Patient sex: M
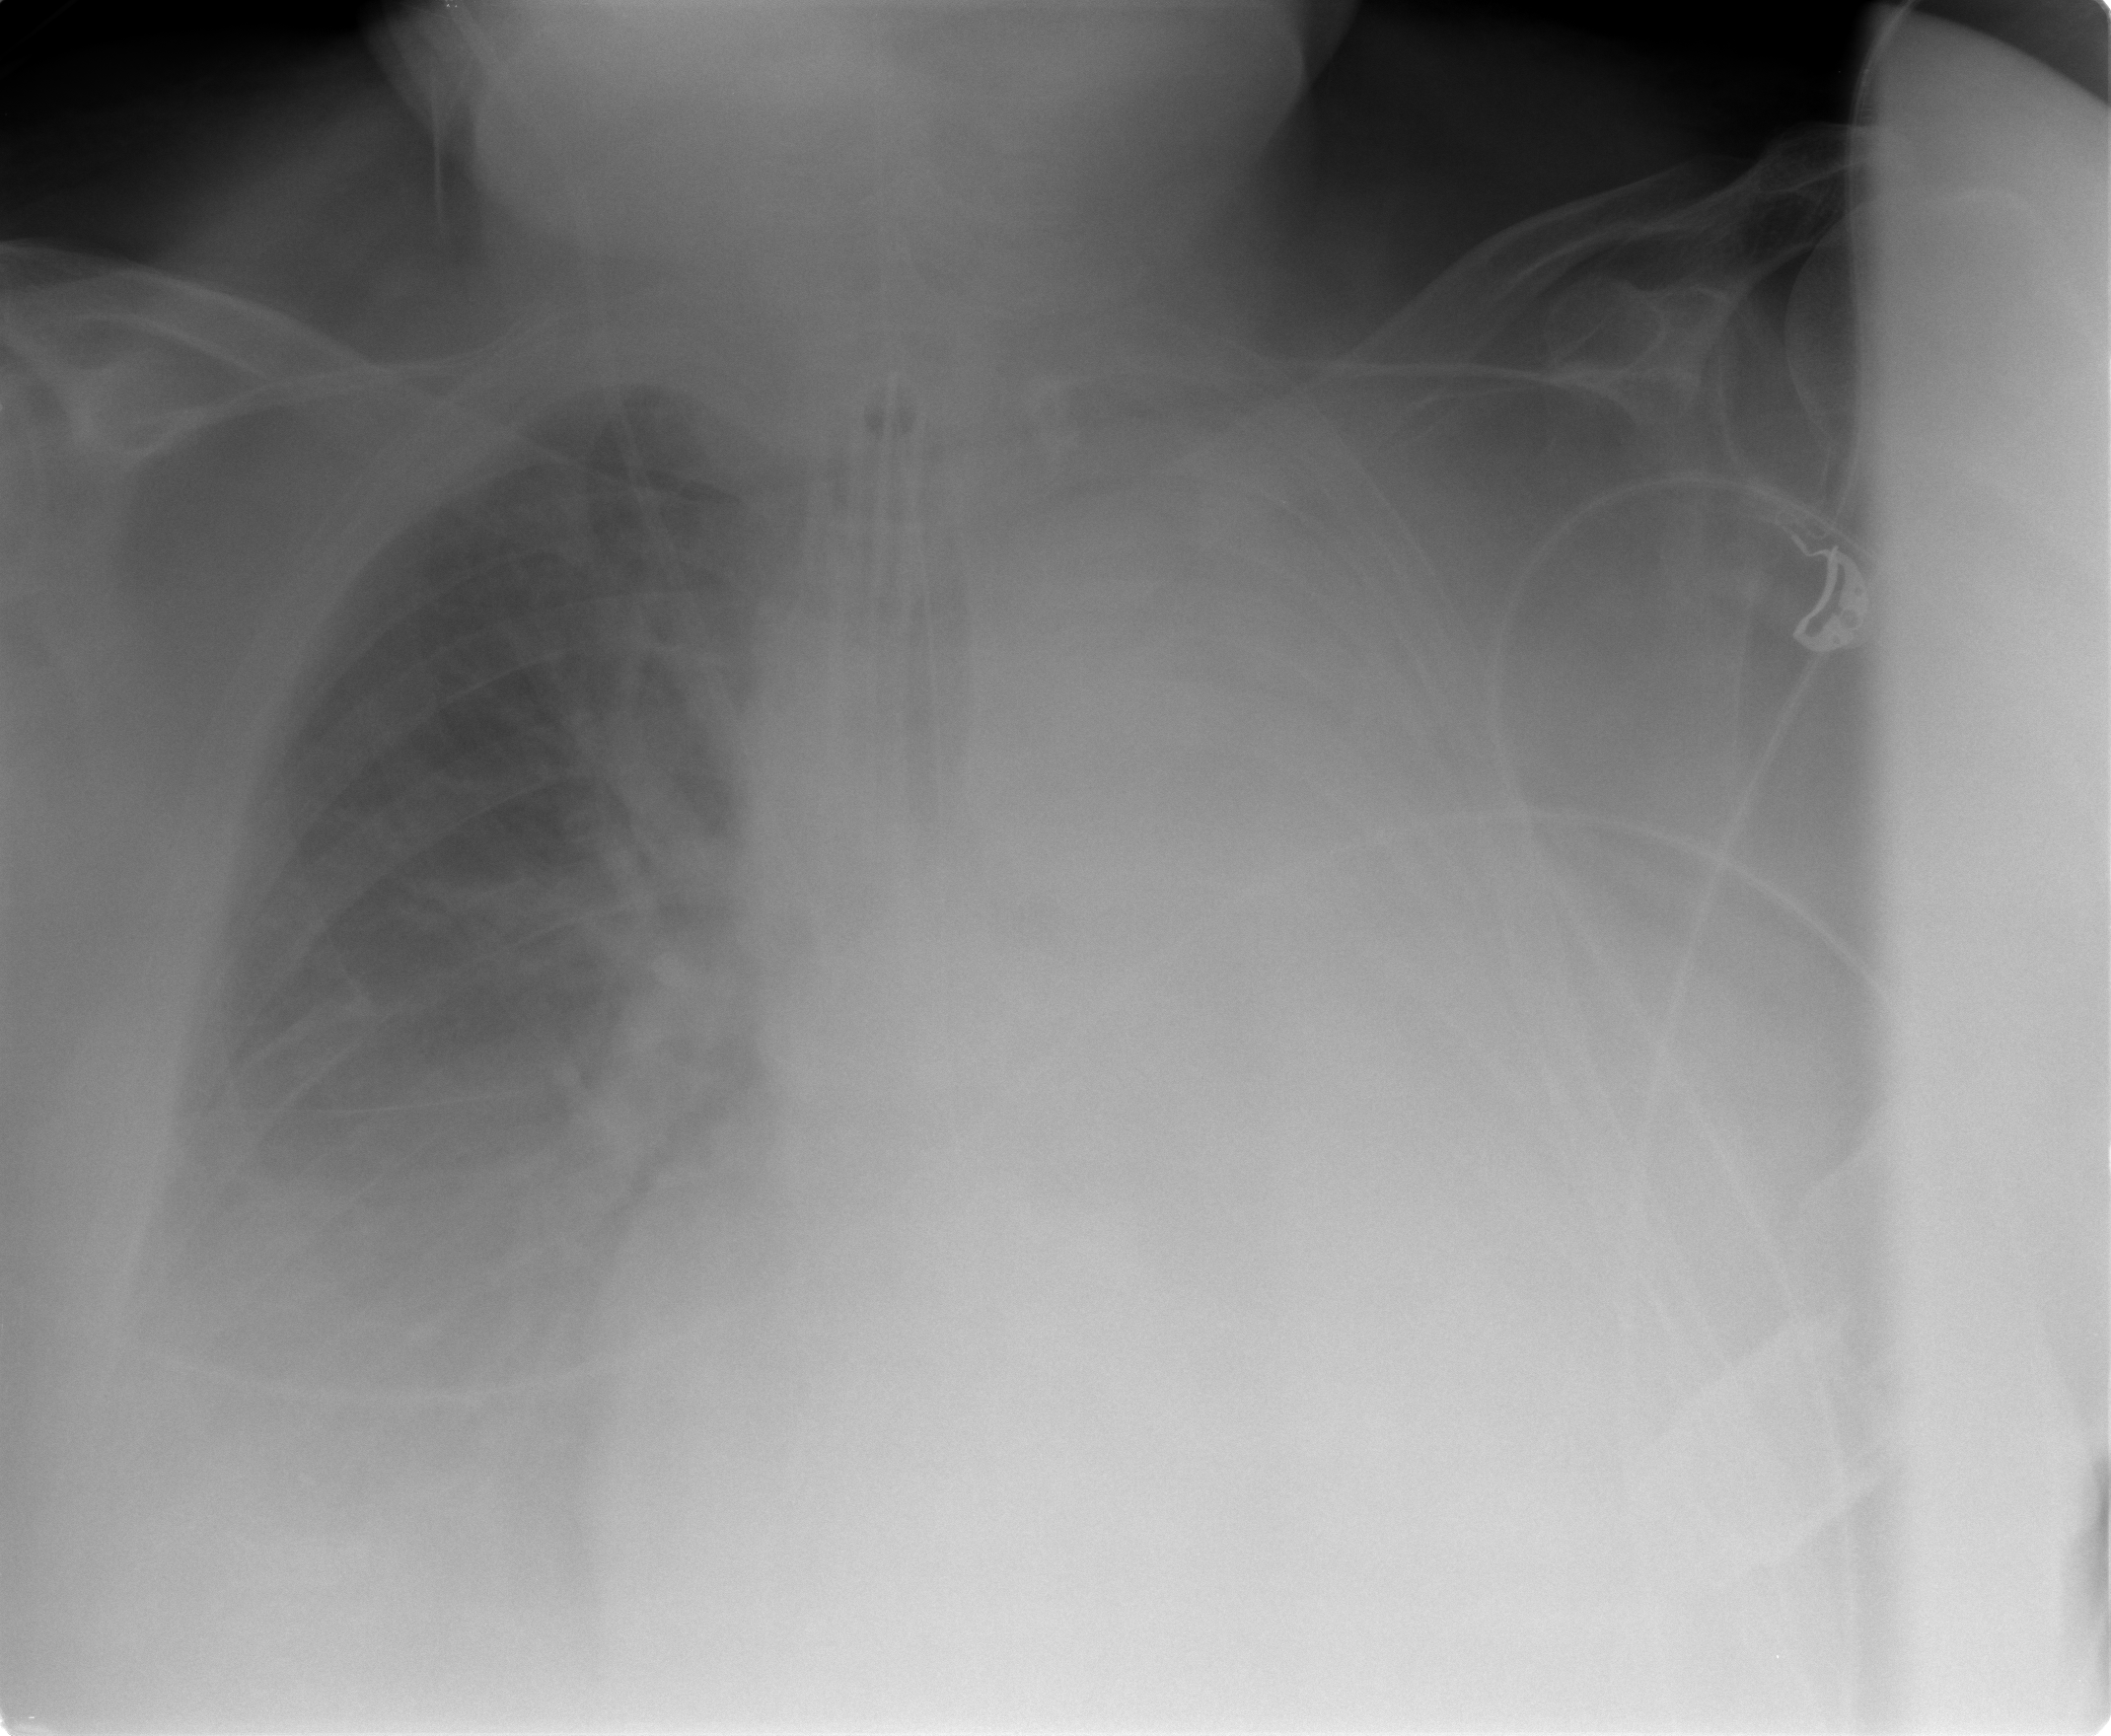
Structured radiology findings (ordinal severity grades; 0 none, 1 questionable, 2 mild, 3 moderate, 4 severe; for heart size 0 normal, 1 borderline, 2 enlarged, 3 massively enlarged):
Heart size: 2
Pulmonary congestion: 0
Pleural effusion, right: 2
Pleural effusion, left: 3
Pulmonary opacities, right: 0
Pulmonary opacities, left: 0
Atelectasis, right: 0
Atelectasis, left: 4